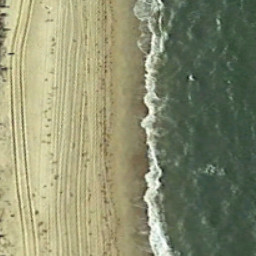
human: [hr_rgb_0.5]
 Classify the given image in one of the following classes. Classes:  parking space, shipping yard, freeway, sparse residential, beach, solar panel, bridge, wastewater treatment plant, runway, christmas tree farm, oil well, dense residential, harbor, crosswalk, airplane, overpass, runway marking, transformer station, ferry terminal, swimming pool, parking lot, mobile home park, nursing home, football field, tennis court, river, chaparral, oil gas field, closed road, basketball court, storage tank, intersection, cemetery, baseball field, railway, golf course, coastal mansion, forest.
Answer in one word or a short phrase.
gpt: beach